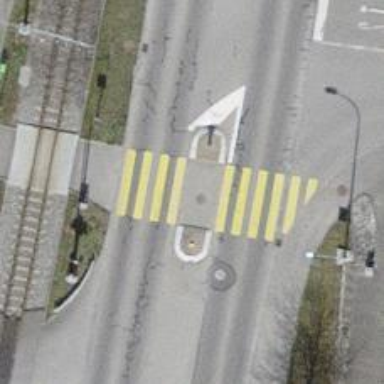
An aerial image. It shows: Marked crossing with pedestrian island.